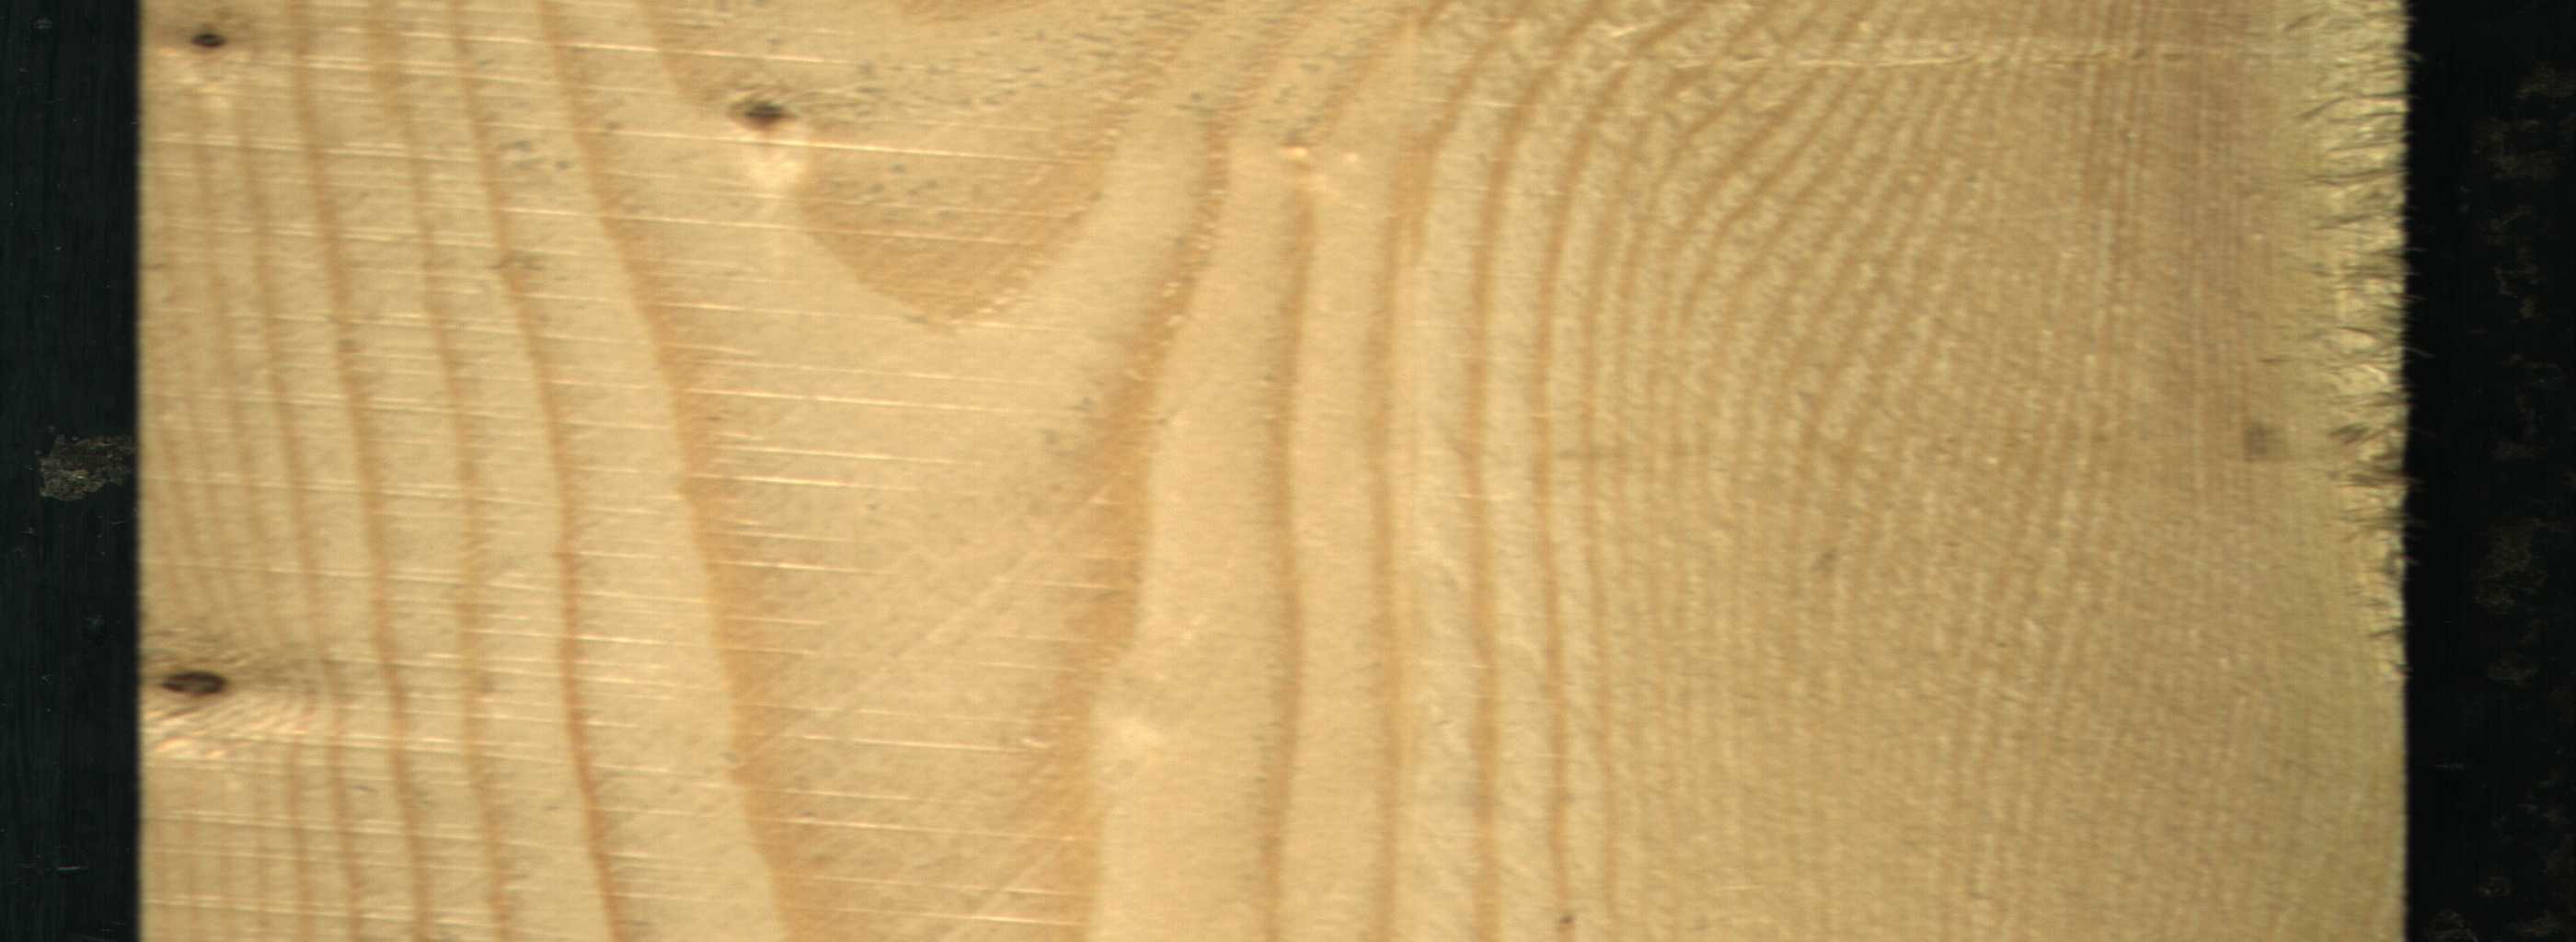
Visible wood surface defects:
Live_Knot
Live_Knot
Live_Knot